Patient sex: M
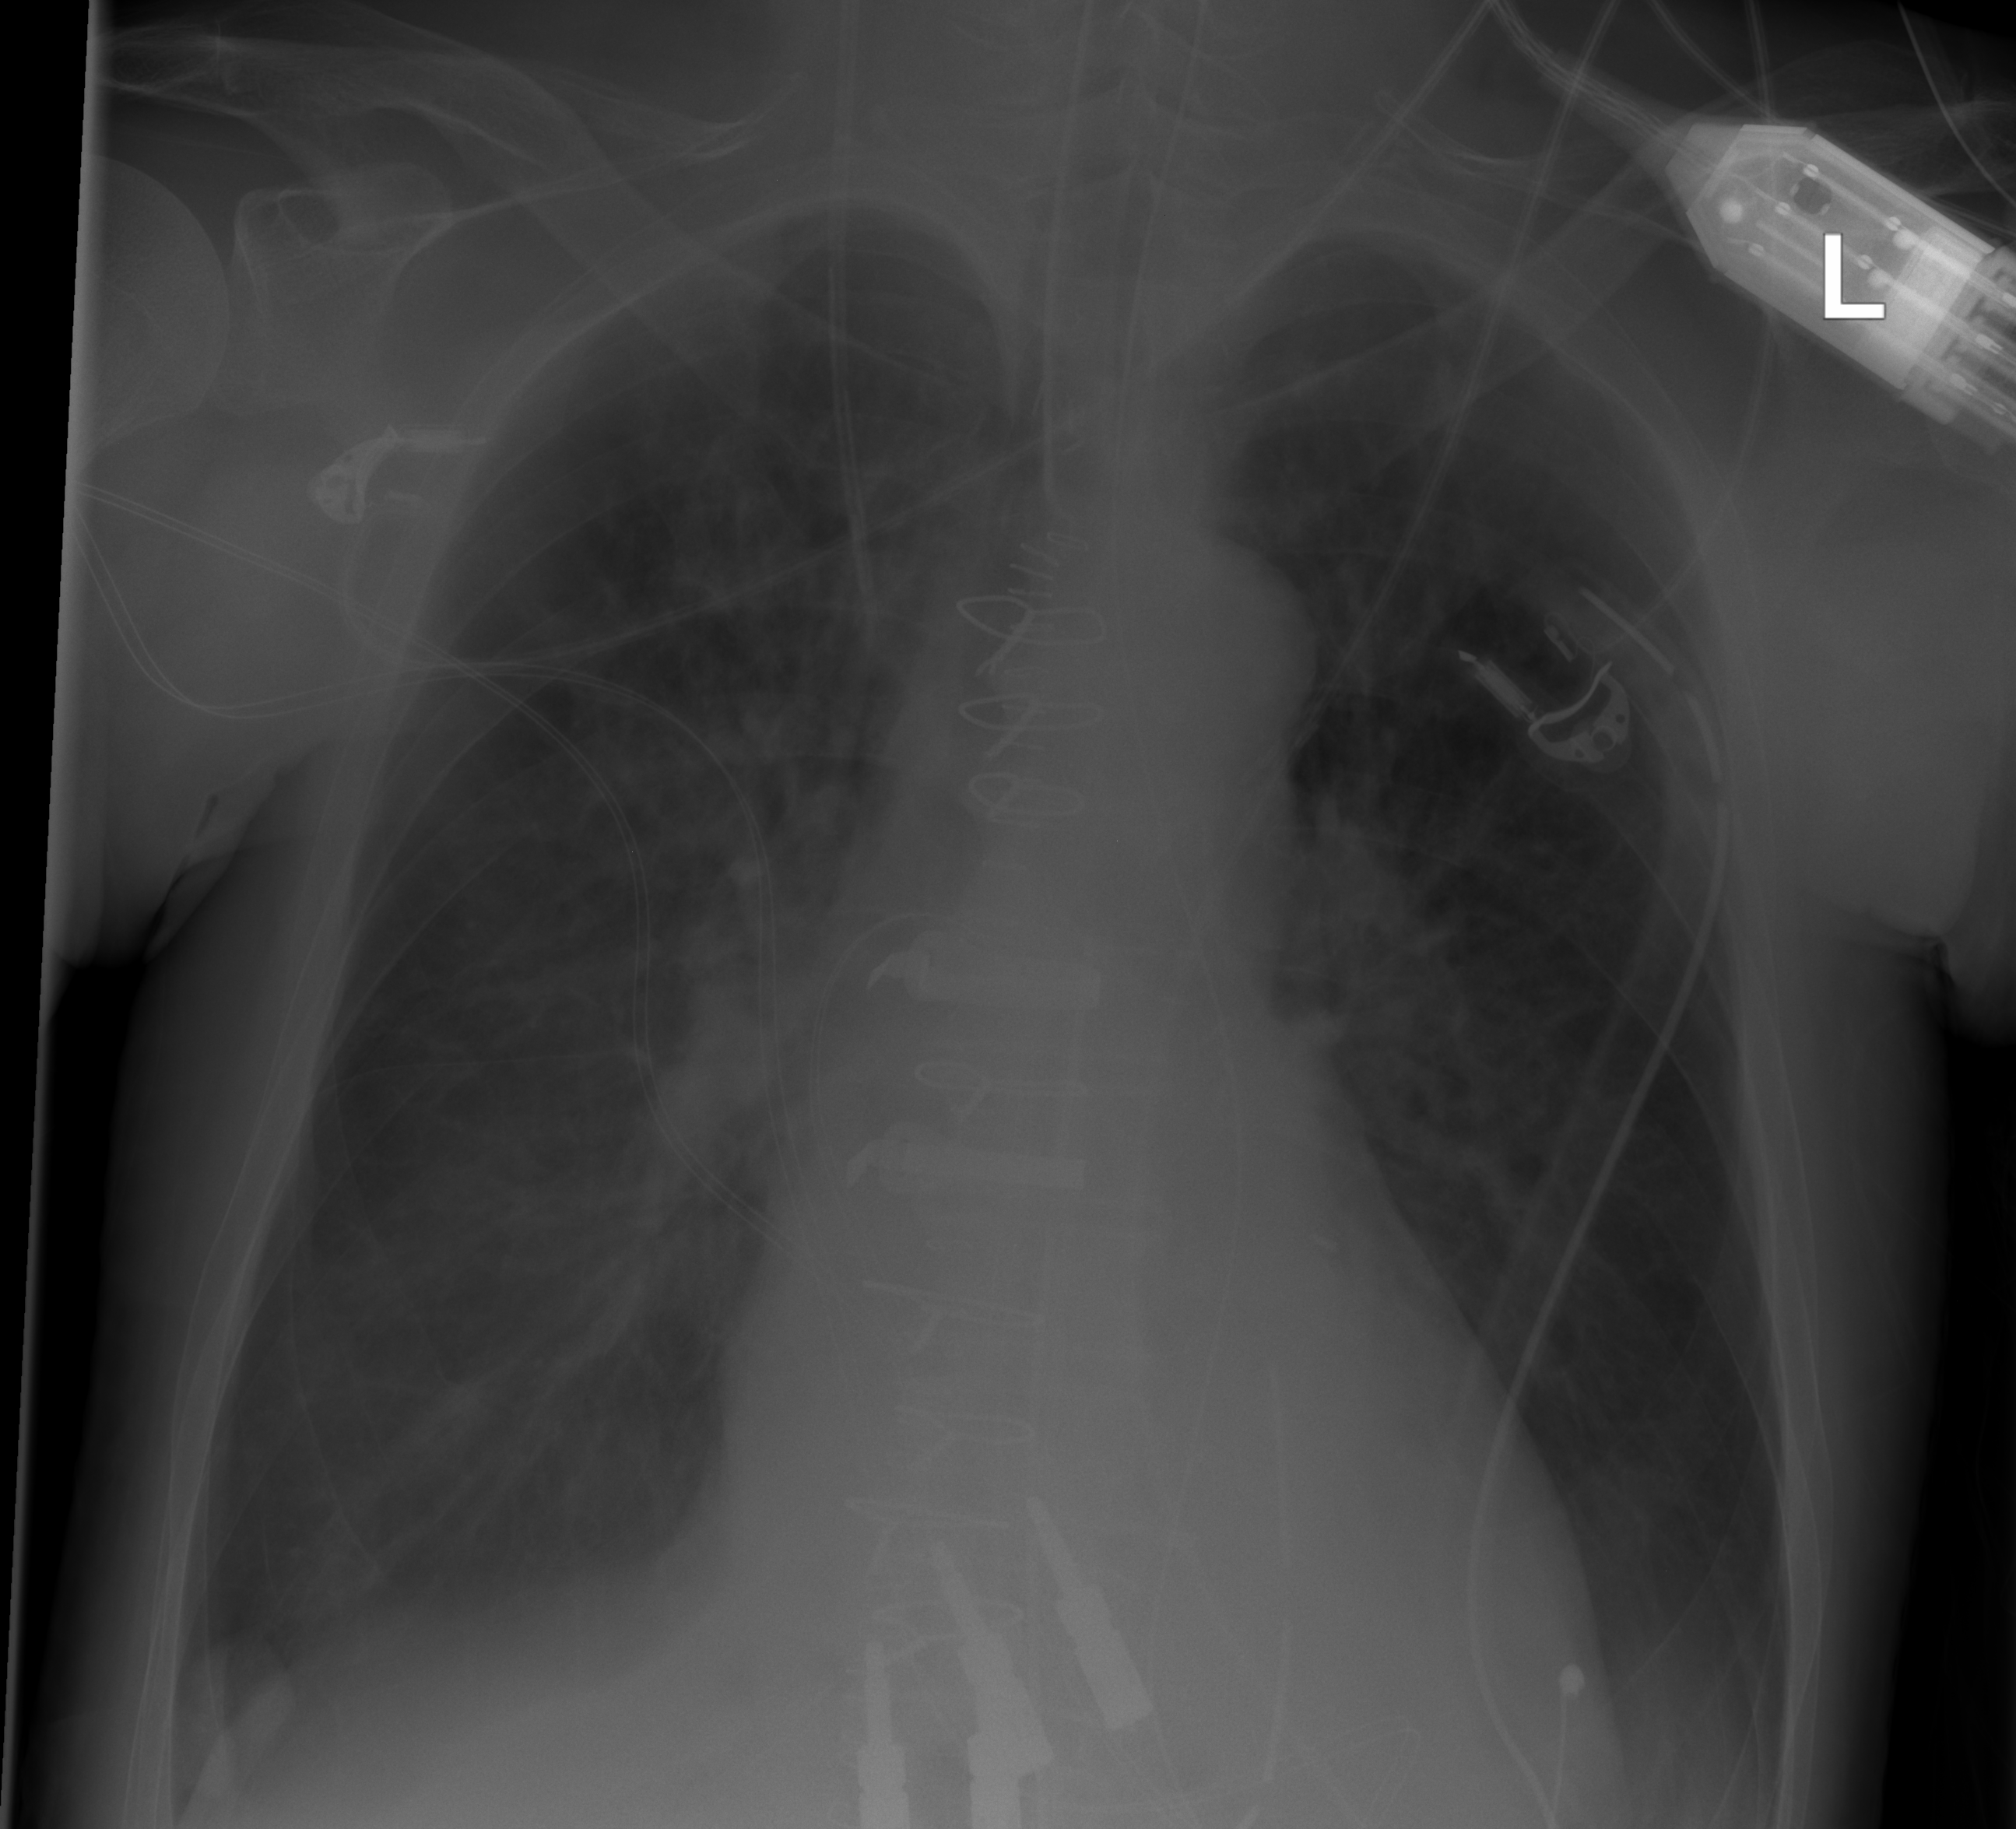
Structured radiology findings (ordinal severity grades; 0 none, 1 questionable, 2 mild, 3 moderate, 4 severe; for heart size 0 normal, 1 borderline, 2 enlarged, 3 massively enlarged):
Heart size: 0
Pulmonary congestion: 2
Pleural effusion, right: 1
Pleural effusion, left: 1
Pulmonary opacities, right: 2
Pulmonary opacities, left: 1
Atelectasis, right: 2
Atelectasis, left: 0